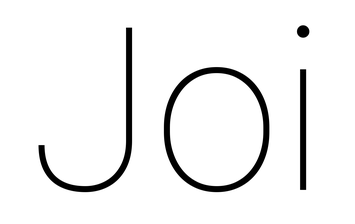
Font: Roboto_Thin